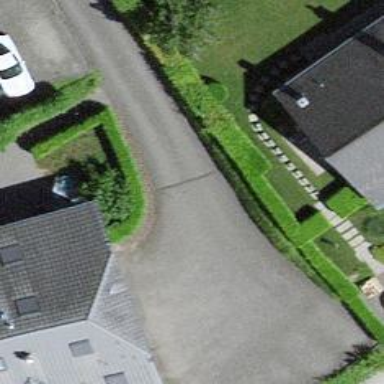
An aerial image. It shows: Service road.